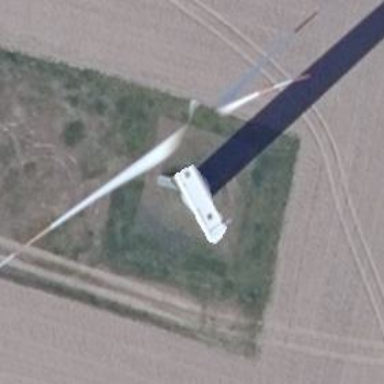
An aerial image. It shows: Wind turbine generator made by Vestas. The generator utilizes wind as its power source and belongs to the horizontal axis type.